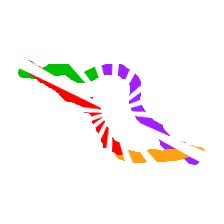
Shape: parallelogram